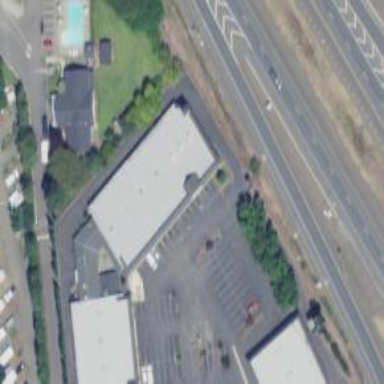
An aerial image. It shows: Retail building.